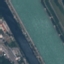
Land use / land cover: River